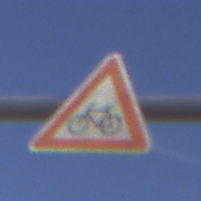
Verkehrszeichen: RadverkehrRechts
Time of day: MorningAfternoon
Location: Outdoor (RoadRail)
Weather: PartlyCloudy
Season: NotSpecified
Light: Natural